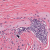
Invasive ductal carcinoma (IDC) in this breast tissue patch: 0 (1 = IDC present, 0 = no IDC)